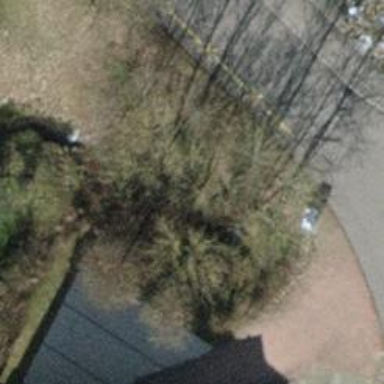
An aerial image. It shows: Culvert tunnel.